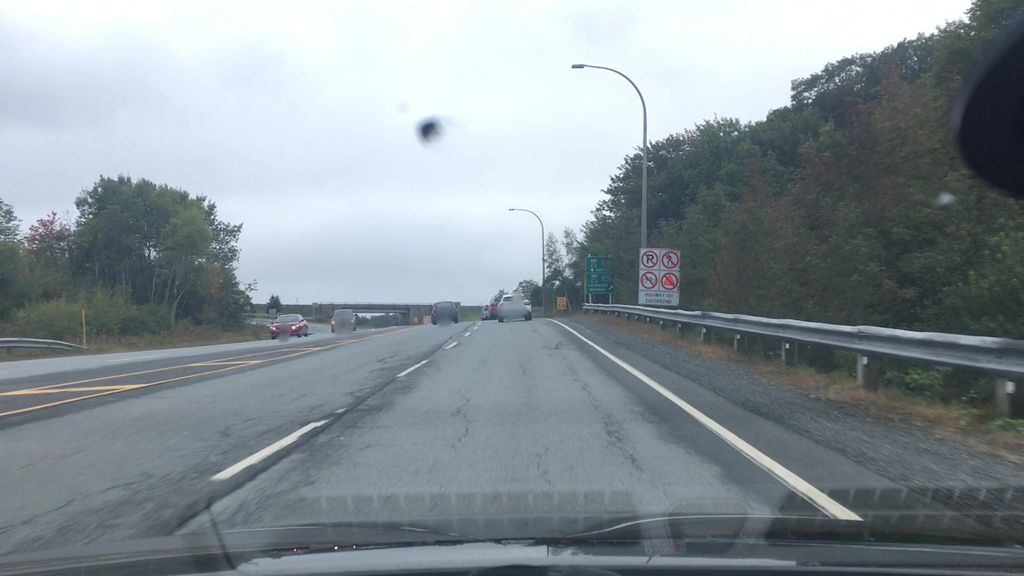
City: halifax